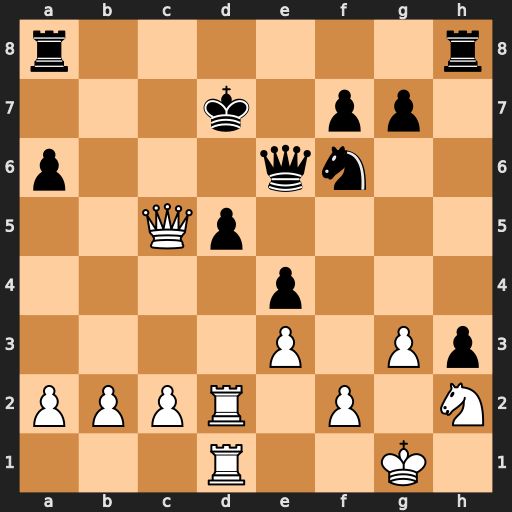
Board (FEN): r6r/3k1pp1/p3qn2/2Qp4/4p3/4P1Pp/PPPR1P1N/3R2K1
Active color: w
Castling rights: -
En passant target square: -
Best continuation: Rxd5+ Nxd5 Rxd5+ Ke8 Re5